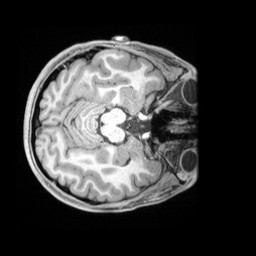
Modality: T1w
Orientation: axial
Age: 21
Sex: female
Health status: ill
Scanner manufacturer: siemens
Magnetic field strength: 3 T
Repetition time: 2.2 s
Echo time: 0.00218 s